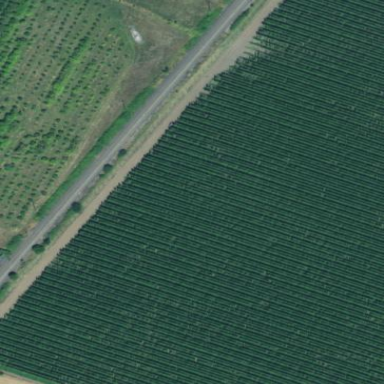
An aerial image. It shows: Orchard.